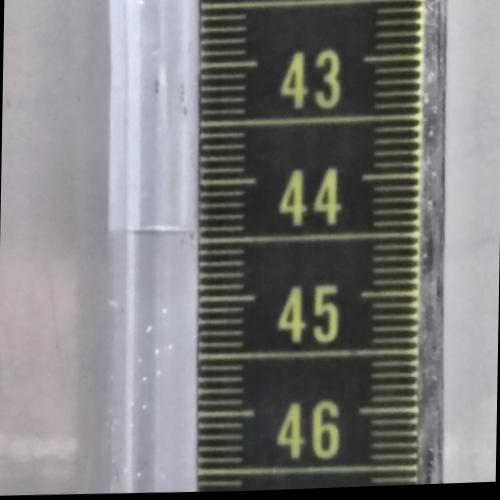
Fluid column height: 44.4 cm